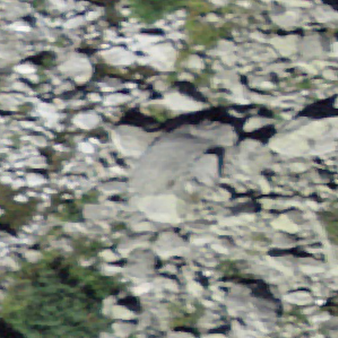
Label: bouldering_area